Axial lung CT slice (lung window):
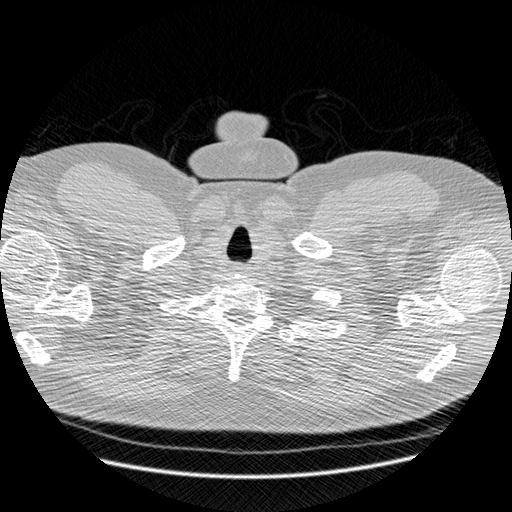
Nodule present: no